Interaction volume radius: 5 \u00c5
Interaction volume height: 30 \u00c5
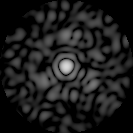
Disorder parameter: 0.8167